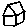
Label: house